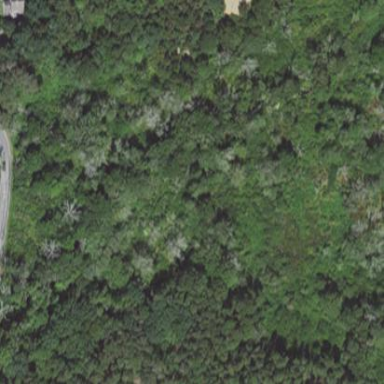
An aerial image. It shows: Conservation nature reserve area.